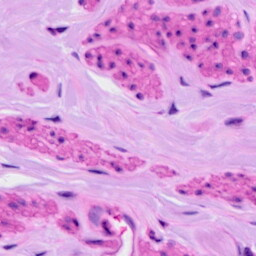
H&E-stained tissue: Ovarian